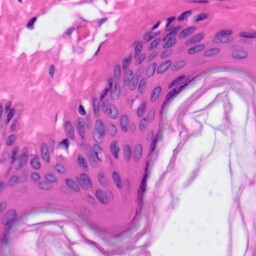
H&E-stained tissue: Skin